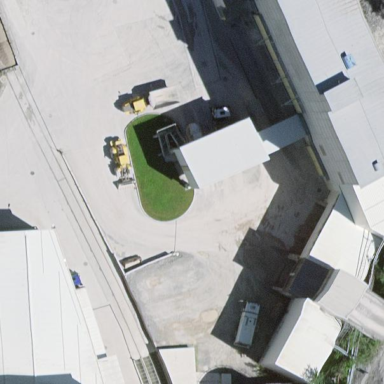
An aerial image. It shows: Industrial building.